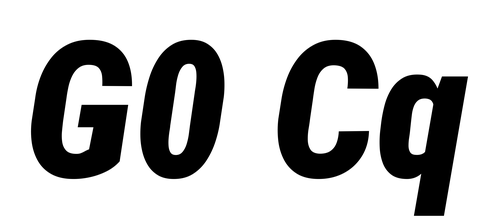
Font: Roboto-Italic_Condensed_Black_Italic